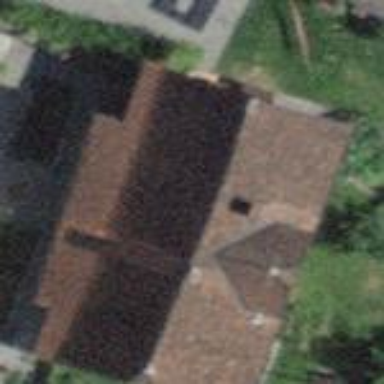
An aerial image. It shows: Simple and straightforward house.